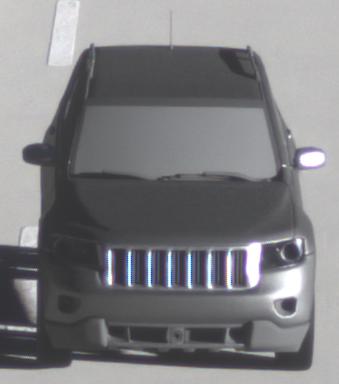
Make: Jeep
Model: Grand Cherokee
Detailed model: WK2
Model produced from: 2010
Model produced until: 2021
Doors: 5
Color: gray
Road condition: dry road
Daytime: sunrise or sunset
Contrast: high contrast